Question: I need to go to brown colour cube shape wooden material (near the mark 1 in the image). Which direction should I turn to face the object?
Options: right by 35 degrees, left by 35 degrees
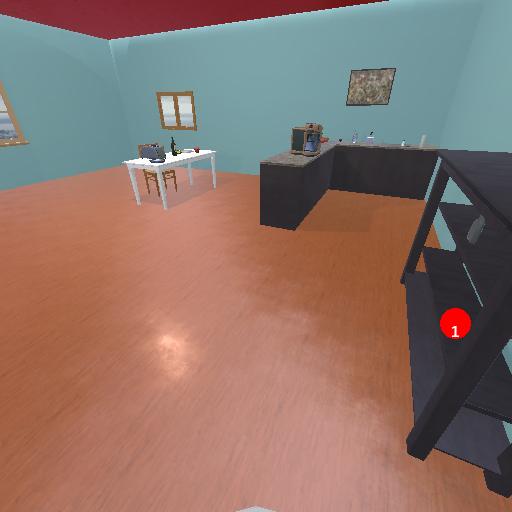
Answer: right by 35 degrees